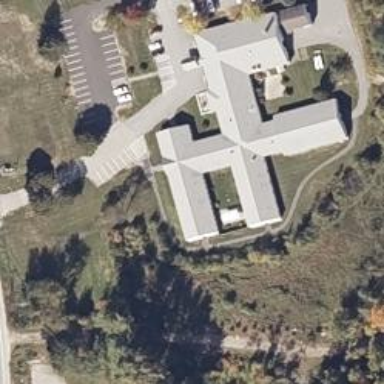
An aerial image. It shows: Healthcare facility.